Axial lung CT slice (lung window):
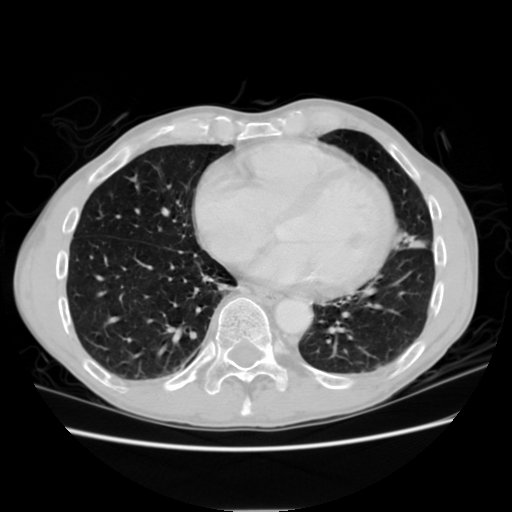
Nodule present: yes
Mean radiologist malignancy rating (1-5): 2